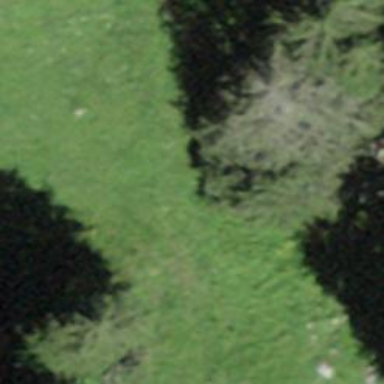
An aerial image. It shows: Needle-leaved tree in natural setting.